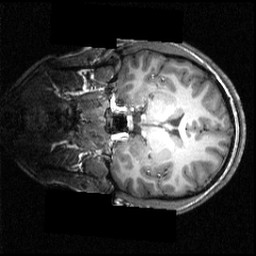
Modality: T1w
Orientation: coronal
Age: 18
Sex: male
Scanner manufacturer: siemens
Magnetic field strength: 3.951 T
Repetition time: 1.5 s
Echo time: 0.00335 s